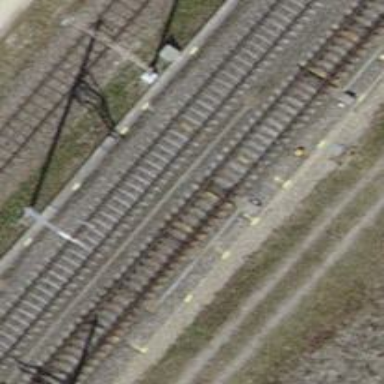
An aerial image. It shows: Railway switch.